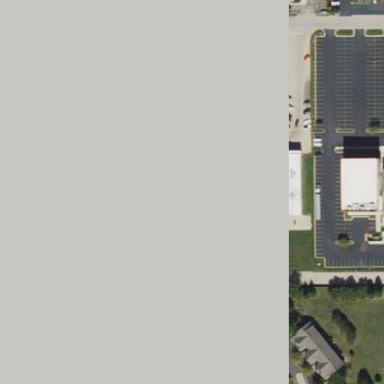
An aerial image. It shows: Retail area.